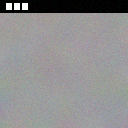
Screen state: on